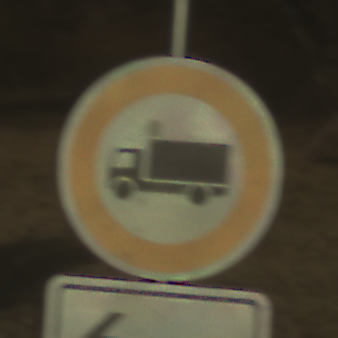
Verkehrszeichen: VerbotFuerKraftfahrzeugeUeberDreiKommaFuenfTonnen
Zusatzzeichen unten: RichtungsangabeDurchPfeile1
Umgebung: Outdoor, Nature
Tageszeit: SunriseSunset
Wetter: Clear
Licht: Natural
Jahreszeit: NotSpecified
Kontrast: HighContrast